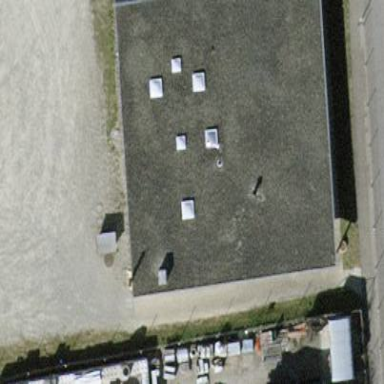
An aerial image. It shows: Industrial building.